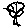
Label: tree